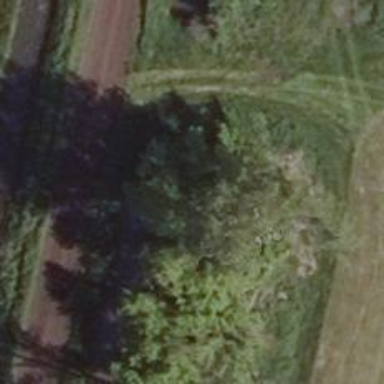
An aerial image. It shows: Row of trees in natural setting.